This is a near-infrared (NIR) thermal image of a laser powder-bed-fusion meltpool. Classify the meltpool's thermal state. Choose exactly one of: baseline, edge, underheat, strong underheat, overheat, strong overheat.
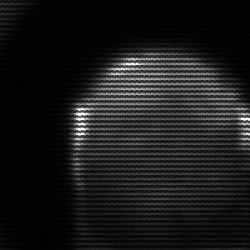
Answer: edge